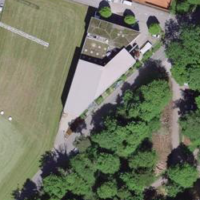
EUNIS habitat code: 54
Species observed at this site:
Impatiens parviflora